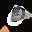
Label: 0